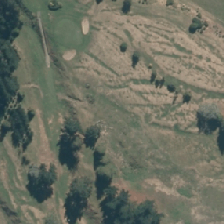
Land cover: urban_parkland